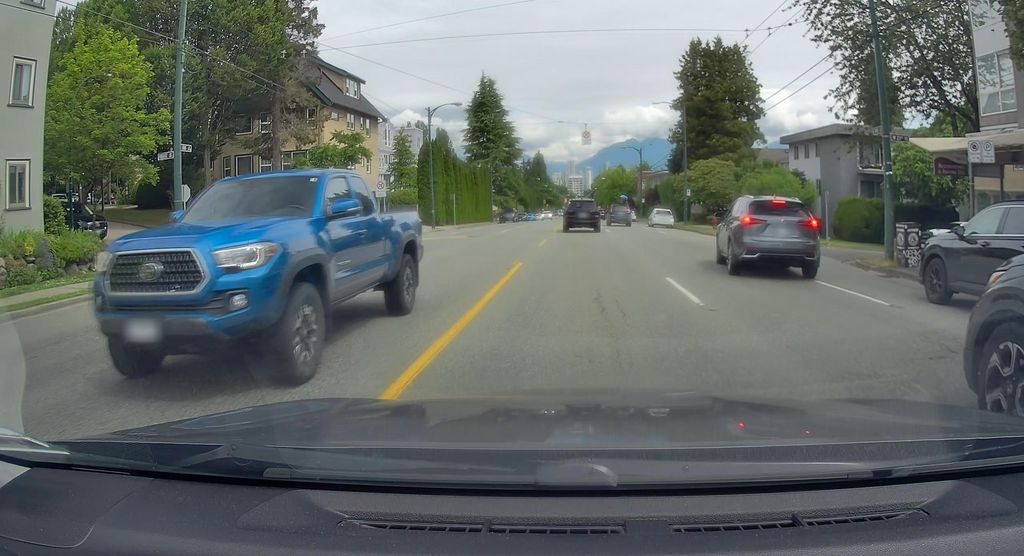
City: vancouver